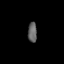
Tissue: prostate
Cell type: Epithelial cells
Senescence score: 0.2997
Nuclear area (px): 176
Mean DAPI intensity: 98.131